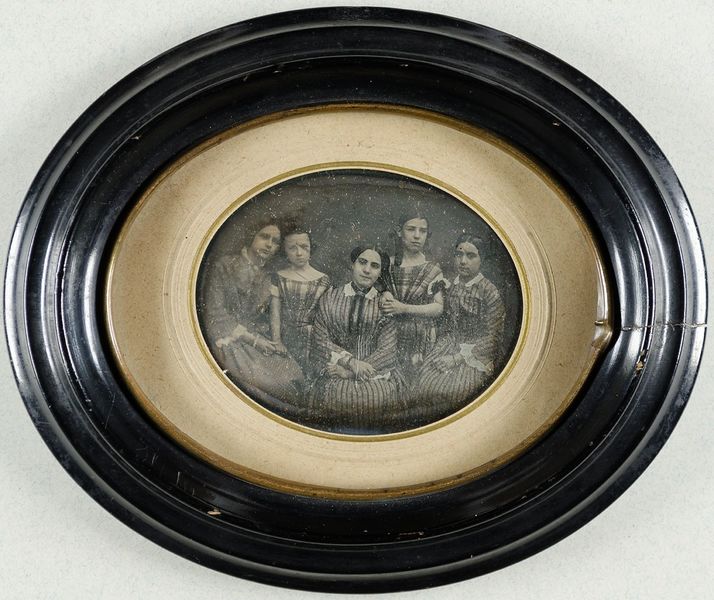
Titel: Anna Rücker, Corina und Amalie Schutte, zwei Schwestern Vernet im Pensionat von Frau Rücker
Standort: Hamburg
Institution: Museum für Kunst und Gewerbe Hamburg
Schlagwörter: frau, gruppenportrait, portrait, figur, foto, fotografie, photographie, photo, gerahmt, lichtbild, daguerreotypie, bildwerke, angewandte und bildende kunst, hessische systematik, porträt, mädchen, porträtfotografie, porträtphotographie, hüftbild, gruppenporträt